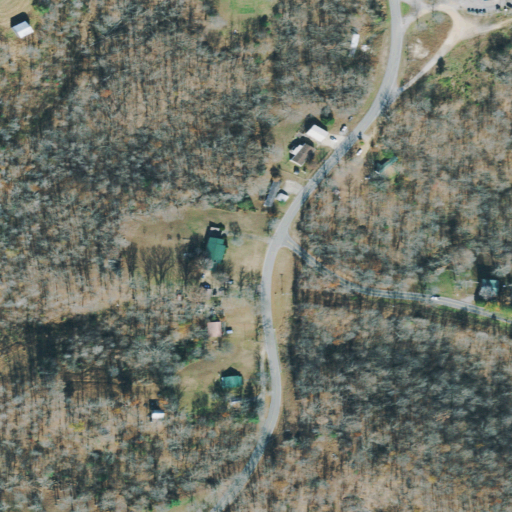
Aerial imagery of mountain in Tennessee named Robinson Hill containing deciduous forest, open development, low intensity development, pasture, shrub, and medium intensity development